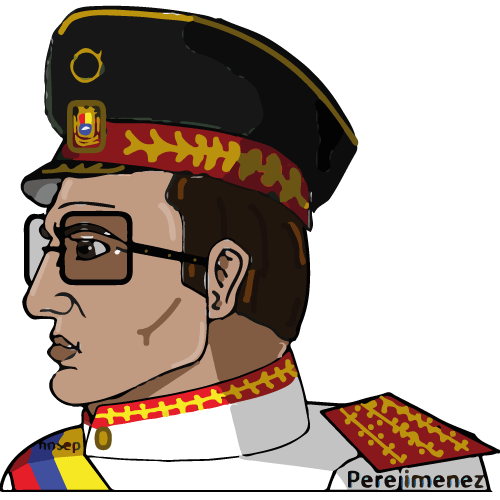
Label: 4_Yes_Chad